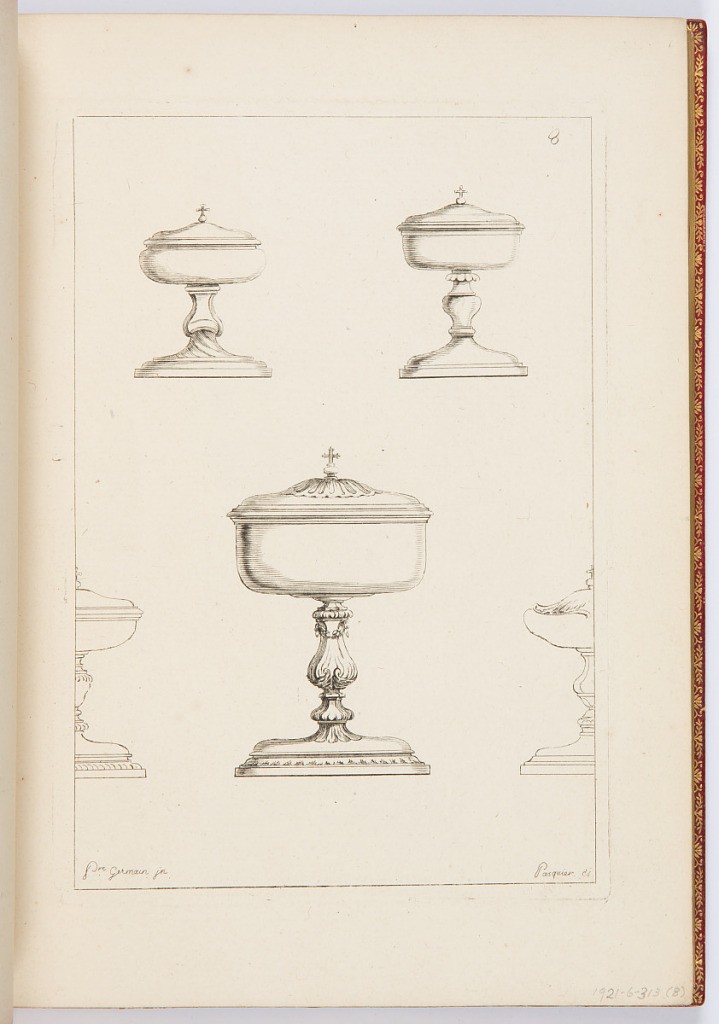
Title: Ciboire
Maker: Pierre Germain, French, 1703 - 1783
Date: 1748
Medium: Etching on laid paper
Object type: Print
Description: Various designs for cups for the Eucharist, decorated with crosses, fluting, and garland. The plate is signed and numbered.